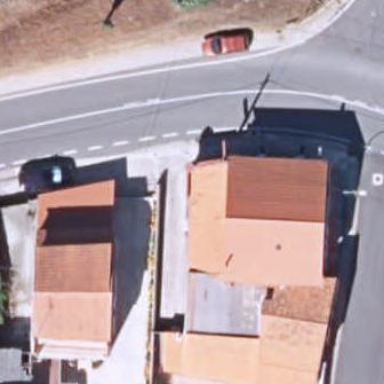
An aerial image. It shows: Simple and straightforward house.